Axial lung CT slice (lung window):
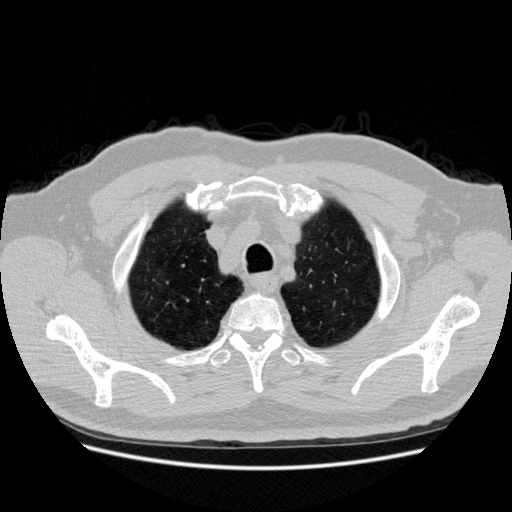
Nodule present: no